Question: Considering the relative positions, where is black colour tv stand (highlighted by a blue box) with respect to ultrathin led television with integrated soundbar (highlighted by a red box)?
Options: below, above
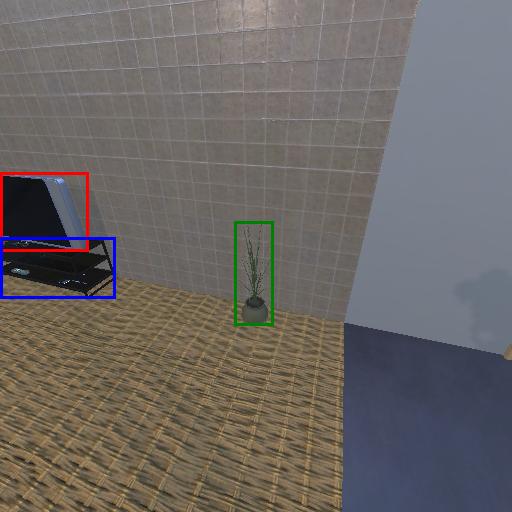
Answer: below